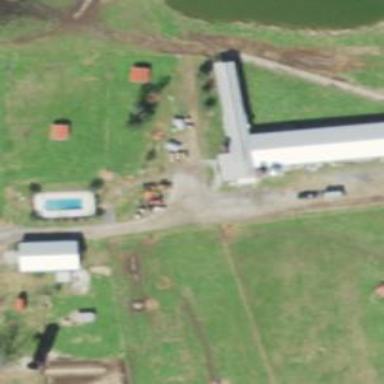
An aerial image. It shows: Dairy farmyard.